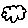
Label: cloud